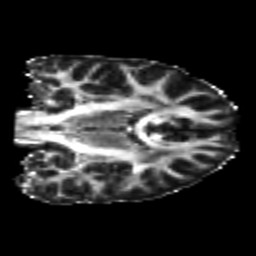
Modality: FA
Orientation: coronal
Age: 23
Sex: male
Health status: healthy
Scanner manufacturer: philips
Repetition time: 7.477 s
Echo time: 0.08753 s